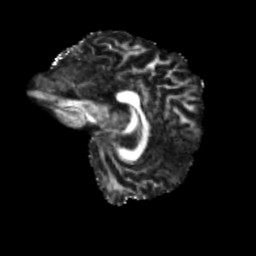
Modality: FA
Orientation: sagittal
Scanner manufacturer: siemens
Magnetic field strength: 3 T
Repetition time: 4 s
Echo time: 0.0594 s